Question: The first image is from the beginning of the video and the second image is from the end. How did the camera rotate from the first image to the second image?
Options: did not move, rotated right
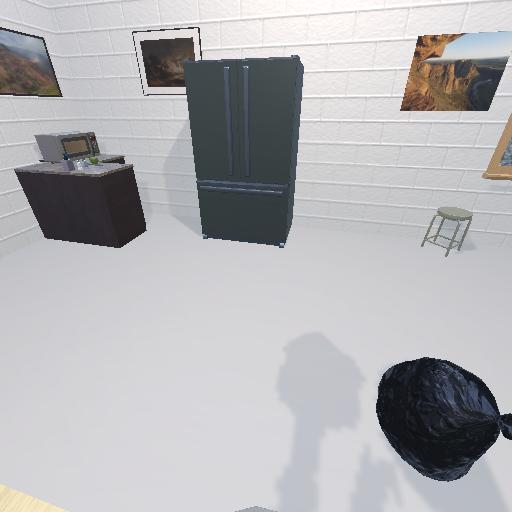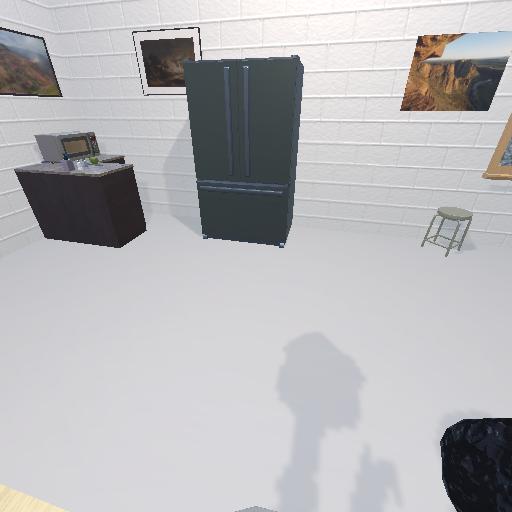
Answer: did not move